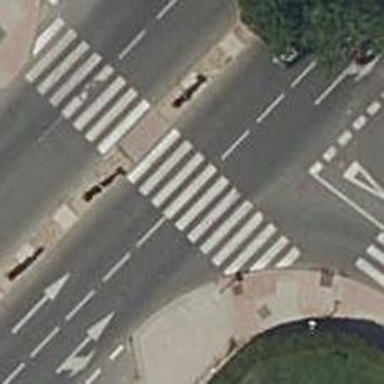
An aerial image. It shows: Uncontrolled crossing on the road.